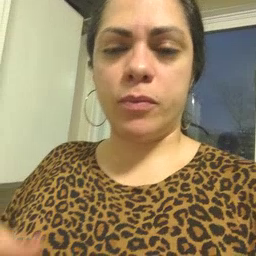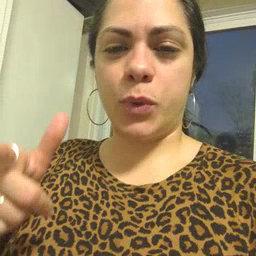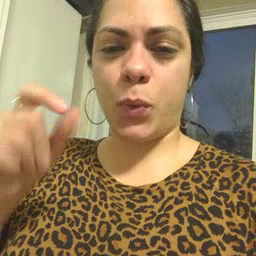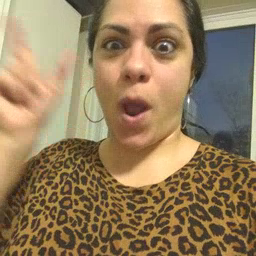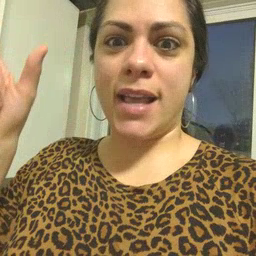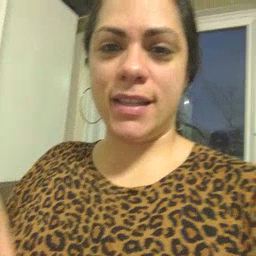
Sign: wake